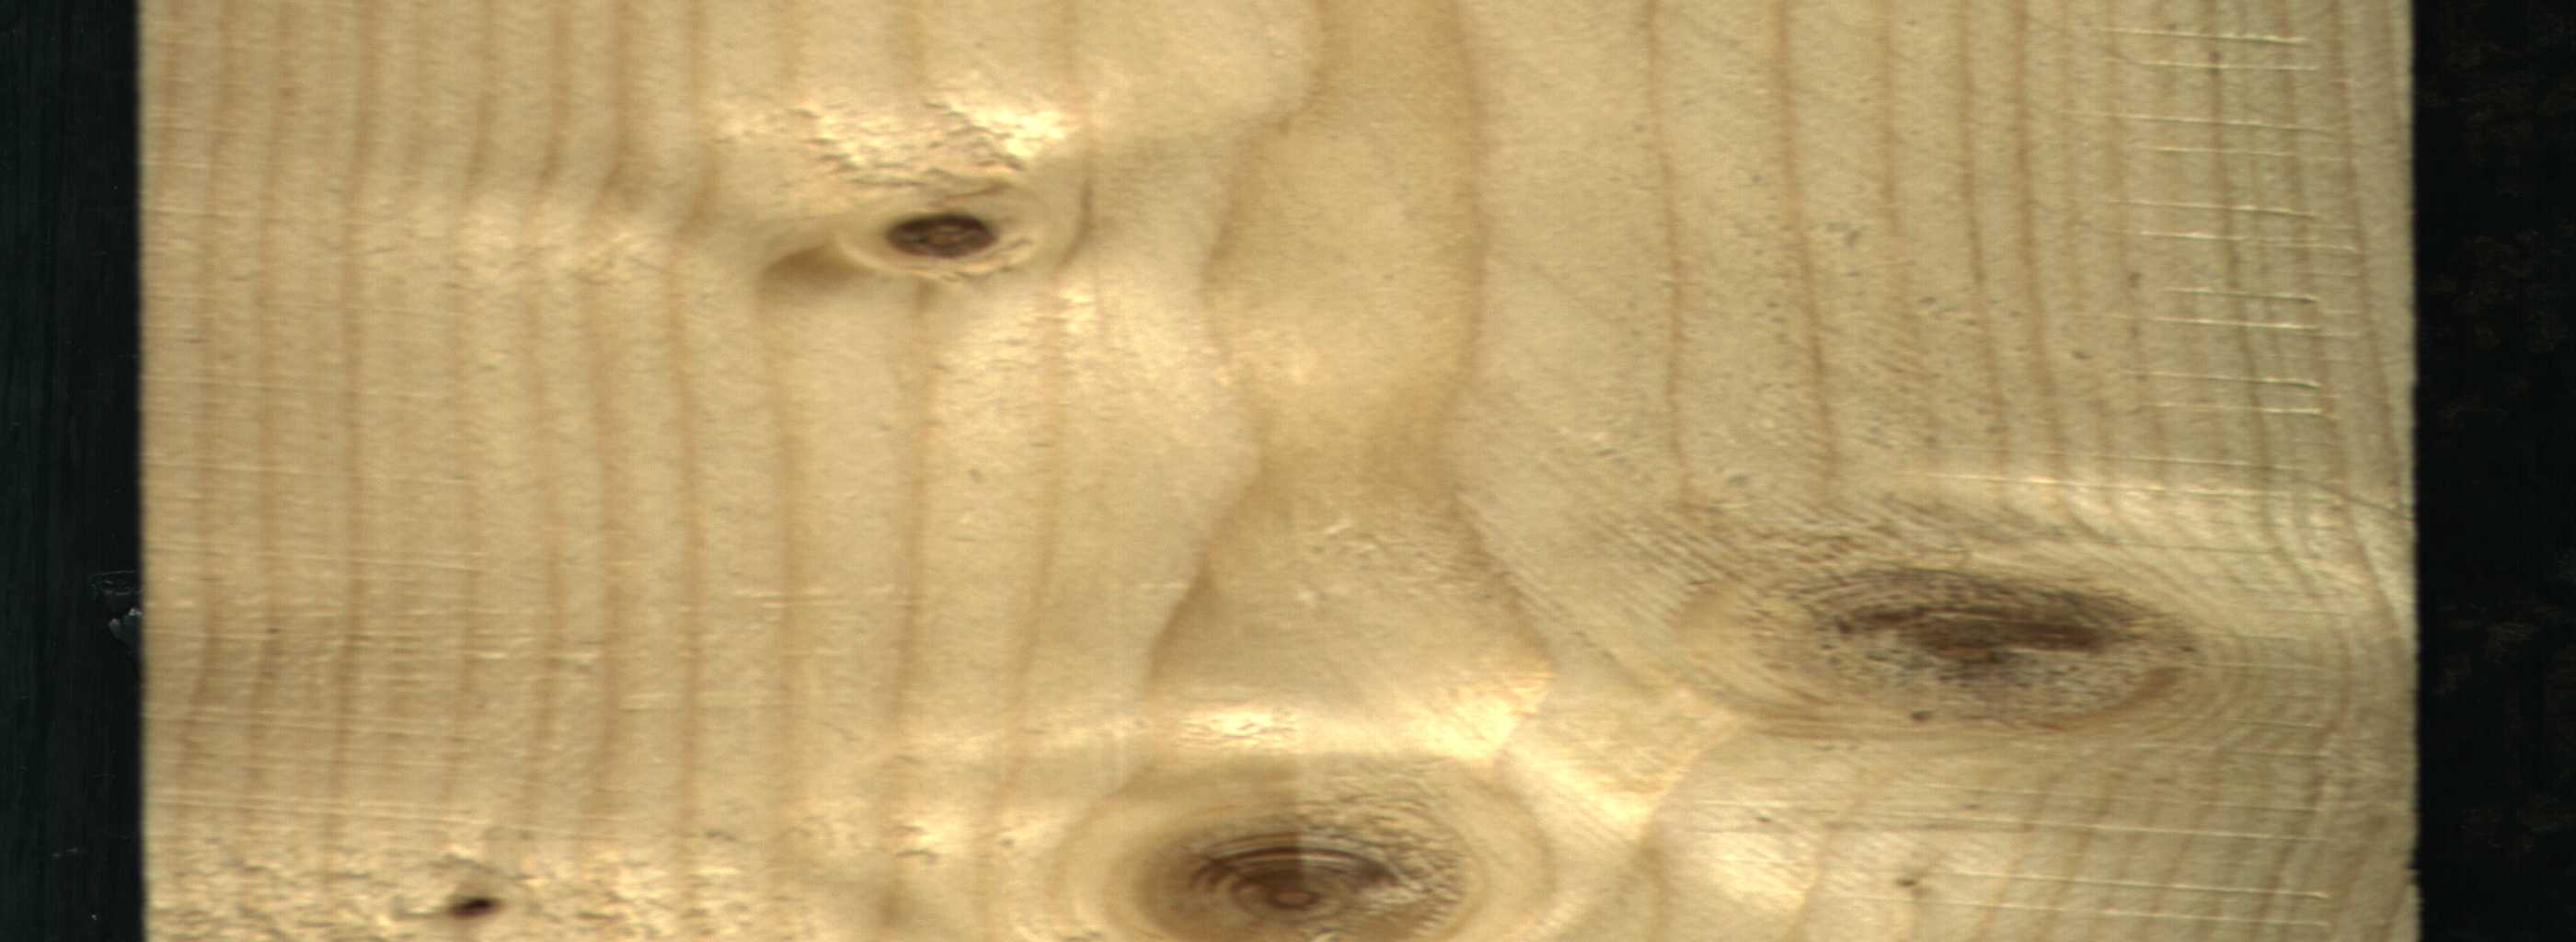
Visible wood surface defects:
knot_with_crack
Dead_Knot
Dead_Knot
Live_Knot
Live_Knot